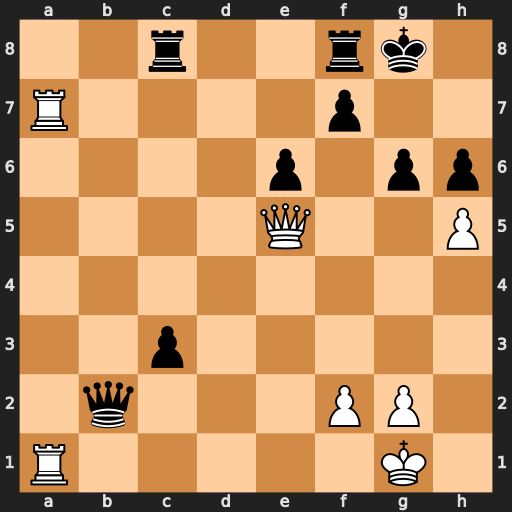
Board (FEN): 2r2rk1/R4p2/4p1pp/4Q2P/8/2p5/1q3PP1/R5K1
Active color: w
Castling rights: -
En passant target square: -
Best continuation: hxg6 Qxa1+ Rxa1